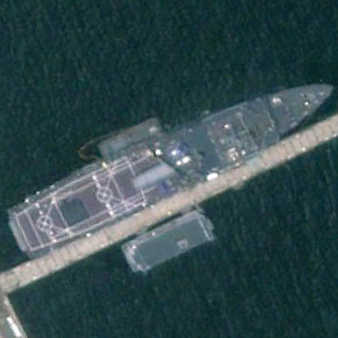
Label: combat